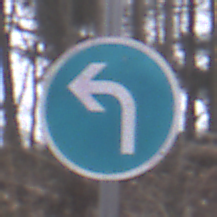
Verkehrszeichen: VorgeschriebeneFahrtrichtungLinks
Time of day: Midday
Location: Outdoor (Nature)
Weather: Overcast
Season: Autumn
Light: Natural